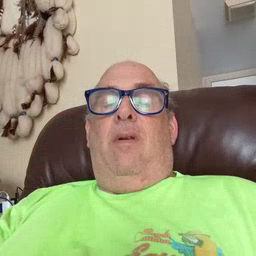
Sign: many